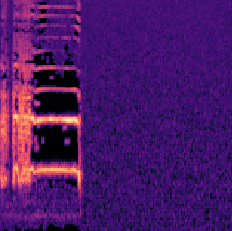
Sound class: Rooster